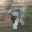
Label: 7